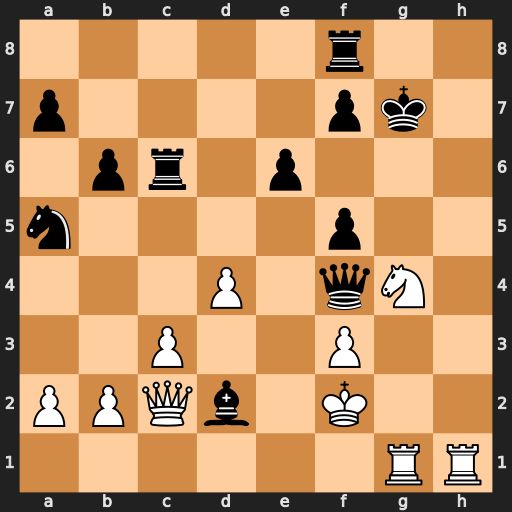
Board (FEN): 5r2/p4pk1/1pr1p3/n4p2/3P1qN1/2P2P2/PPQb1K2/6RR
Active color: w
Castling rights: -
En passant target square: -
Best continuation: Ne3+ Kf6 Qxd2